Question: I would truly appreciate some help with developing a simple pub/sub flow using message broker 7.0 and MQ 7.0
My flow is supposed to accept a certain message with no header, filter it based on
the field (process, if the value is "yes")
And then publish the body to all the queues, listed in nodes of the message
'''
<pub>
<header>
<topics>
<topic> Topic1 </topic>
<topic> Topic2 </topic>
</topics>
<properties>
<property>
<publish>yes</publish>
</property>
</properties>
</header>
<body>
<a>
<b>The publication </b>
</a>
</body>
</pub>
'''
This is my flow:

I registered a Topic and a Subscription in MQ, but I'm pretty much lost what am I supposed to do next.
I used RFHUtil for testing point-to-point application,
but have no idea, how to make use of the it while developing publish-subscribe.
questions:
1. Is it correct to use just a simple queue as a publisher ( in MQ input i just set "IN", the queue, i have in MQ)
2. How do I register subscriber/multiple subscribers in this flow? What is the subscription point?
It's just a learning task.
Any help is welcome!
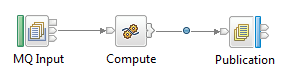
Answer: For a normal pub-sub flow you can have something like below:

Set, the queue name of MQInput node to your input queue. Let's name it as "inputQ".
Now the message has been read by MQInput node from the "inputQ" and it has been passed on to the compute node.
In the compute node you need to set the message type to publish and also set the topic name, before you pass it to the Publication node.
You can use below code for the same:
'''
SET OutputRoot.MQRFH2.psc.Command = 'Publish';
SET OutputRoot.MQRFH2.psc.Topic = 'YourTopicString';
'''
"How do I register subscriber/multiple subscribers in this flow? "
I am assuming your problem is "How to publish message with different topics from same flow".
Now suppose you have multiple topics to be published from the same flow. You can't do it all at once. One message can have one topic.
But, you can achieve it as below (Suppose you have 3 topics):
'''
SET OutputRoot.MQRFH2.psc.Command = 'Publish';
SET OutputRoot.MQRFH2.psc.Topic = 'Topic1';
PROPAGATE TO TERMINAL 'out' DELETE NONE;
SET OutputRoot.MQRFH2.psc.Topic = 'Topic2';
PROPAGATE TO TERMINAL 'out' DELETE NONE;
SET OutputRoot.MQRFH2.psc.Topic = 'Topic3';
PROPAGATE TO TERMINAL 'out' DELETE NONE;
RETURN FALSE;
'''
However, if your requirement is publishing single topic but multiple queues should pick it up, then its simpler.
You just need to create subscriptions for all those queues for your topic.